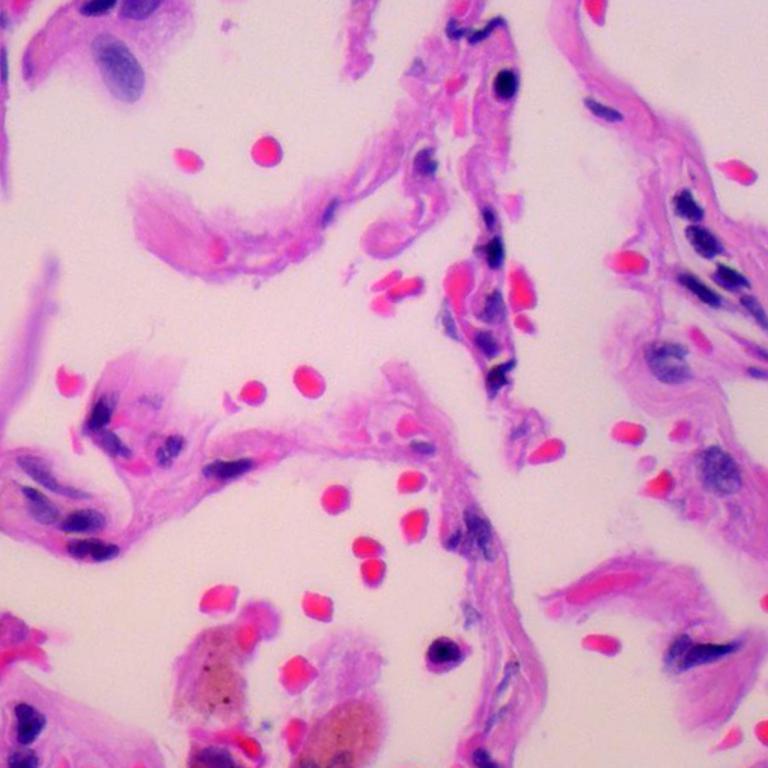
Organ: lung
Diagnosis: benign